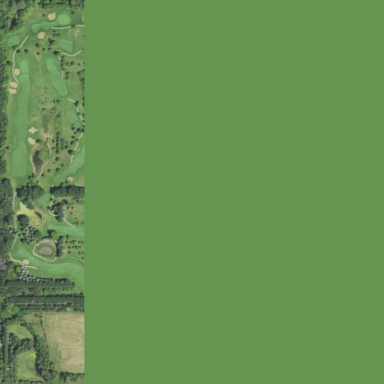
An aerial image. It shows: Golf course.